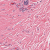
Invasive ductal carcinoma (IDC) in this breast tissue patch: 0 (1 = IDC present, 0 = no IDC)